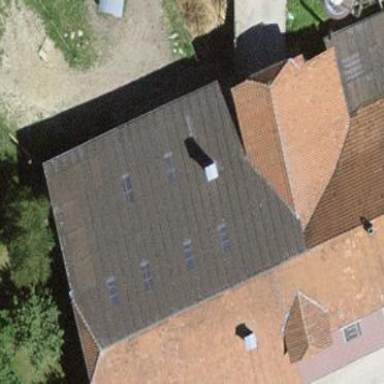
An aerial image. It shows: Farm building.